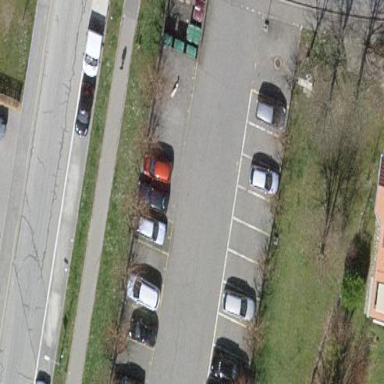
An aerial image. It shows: Parking space.